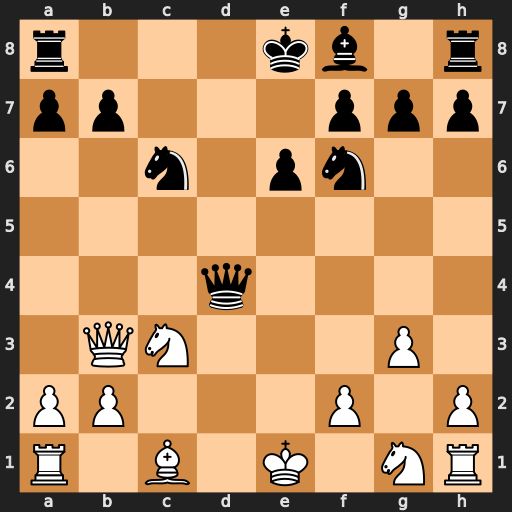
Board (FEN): r3kb1r/pp3ppp/2n1pn2/8/3q4/1QN3P1/PP3P1P/R1B1K1NR
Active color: w
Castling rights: KQkq
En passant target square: -
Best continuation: Qxb7 Rb8 Qxc6+